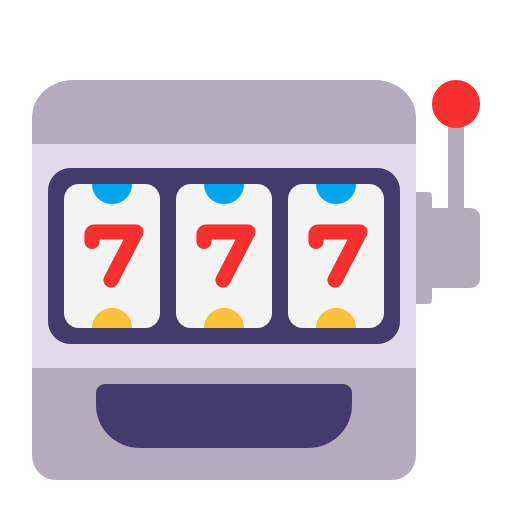
slot machine flat